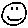
Label: smiley face